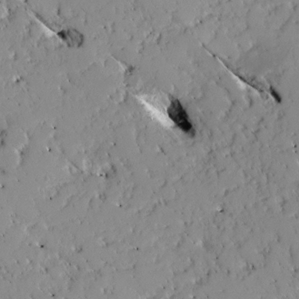
Label: non_frost